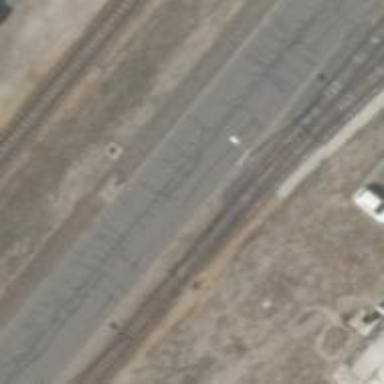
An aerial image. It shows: Railway switch.